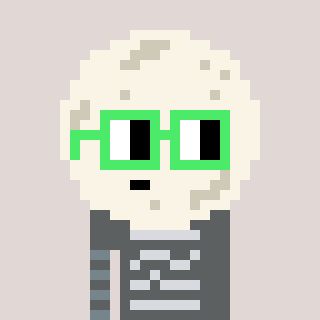
a pixel art character with square light green glasses, a moon-shaped head and a red-colored body on a warm background